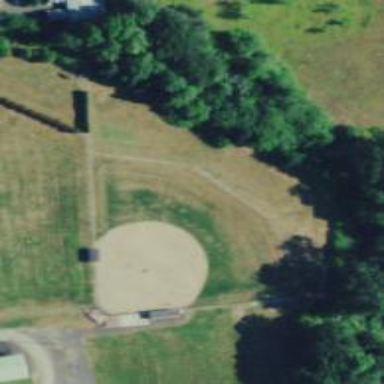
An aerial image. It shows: Baseball pitch for leisure land activities.